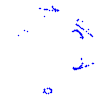
Particle: kaon